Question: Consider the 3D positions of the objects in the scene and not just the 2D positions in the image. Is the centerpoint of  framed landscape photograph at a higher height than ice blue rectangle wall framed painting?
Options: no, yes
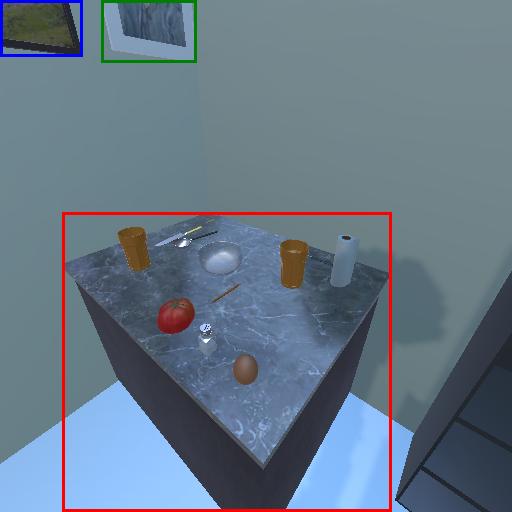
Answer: no